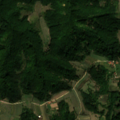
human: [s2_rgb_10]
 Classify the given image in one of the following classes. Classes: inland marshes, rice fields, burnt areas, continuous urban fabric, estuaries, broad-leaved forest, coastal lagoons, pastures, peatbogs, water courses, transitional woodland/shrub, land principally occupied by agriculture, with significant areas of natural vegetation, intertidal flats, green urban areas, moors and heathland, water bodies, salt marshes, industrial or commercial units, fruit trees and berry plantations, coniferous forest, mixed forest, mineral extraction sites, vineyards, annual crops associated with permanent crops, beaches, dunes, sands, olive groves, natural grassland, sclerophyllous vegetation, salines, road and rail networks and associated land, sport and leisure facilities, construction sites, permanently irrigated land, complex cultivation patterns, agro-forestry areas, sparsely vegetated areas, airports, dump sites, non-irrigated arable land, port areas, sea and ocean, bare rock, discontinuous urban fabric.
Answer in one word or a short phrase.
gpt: complex cultivation patterns, land principally occupied by agriculture, with significant areas of natural vegetation, broad-leaved forest